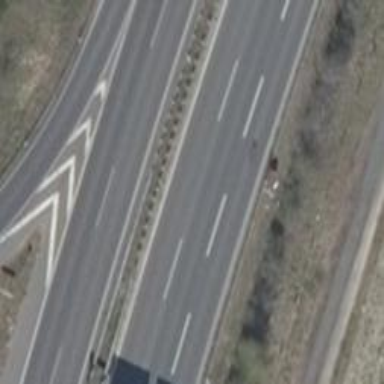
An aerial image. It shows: Trunk highway designated for motor vehicles.